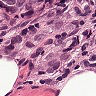
Metastatic tissue present: yes